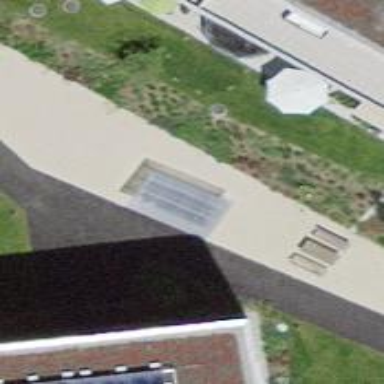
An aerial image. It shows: Bicycle parking facility.